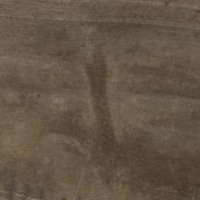
EUNIS habitat code: 21
Species observed at this site:
Pholidoptera griseoaptera
Tettigonia viridissima
Ruspolia nitidula